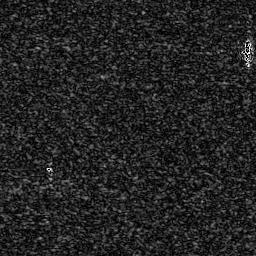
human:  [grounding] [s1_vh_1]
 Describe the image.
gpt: In the satellite image, there is  <ref>1 small ship </ref> <box>[[94, 14, 98, 25, 0]]</box> located at top right.